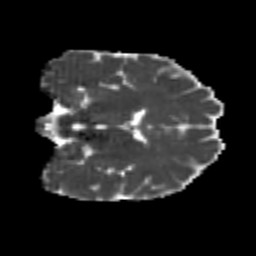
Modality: MD
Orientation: coronal
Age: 23
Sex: male
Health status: healthy
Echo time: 0.074 s